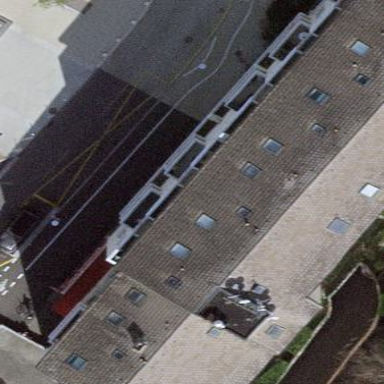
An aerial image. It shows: Part of building.